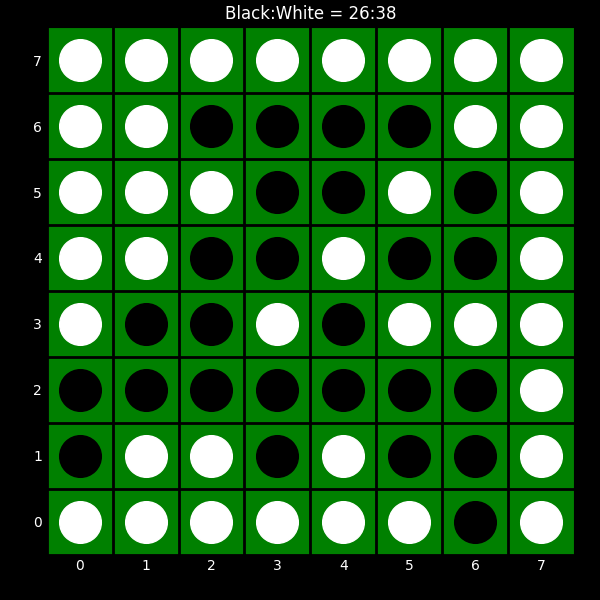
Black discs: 26
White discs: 38